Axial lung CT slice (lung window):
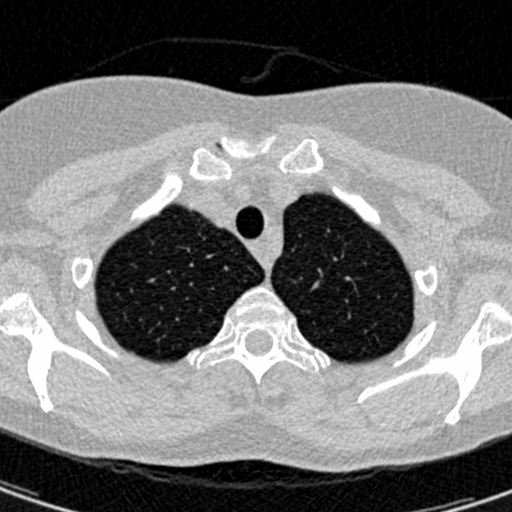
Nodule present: no